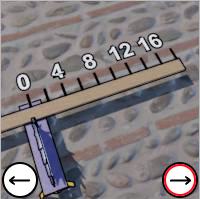
Task: length
Answer: 18
First scale value: 4.0